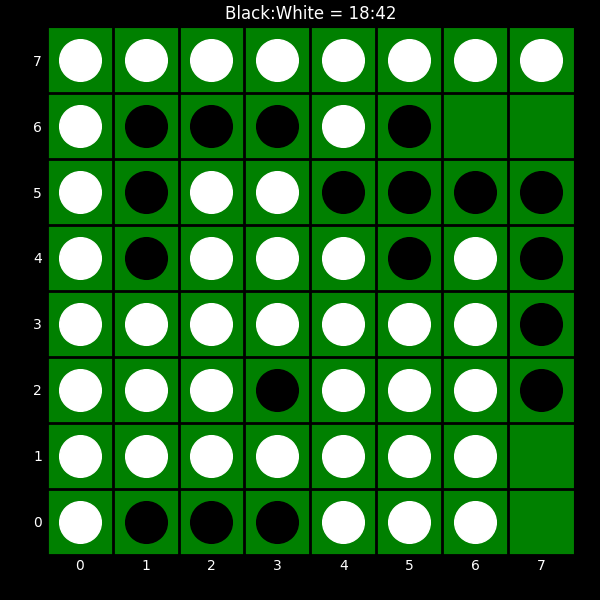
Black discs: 18
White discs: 42